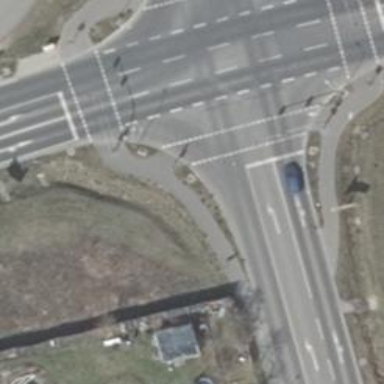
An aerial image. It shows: Asphalt sidewalk along the footway.